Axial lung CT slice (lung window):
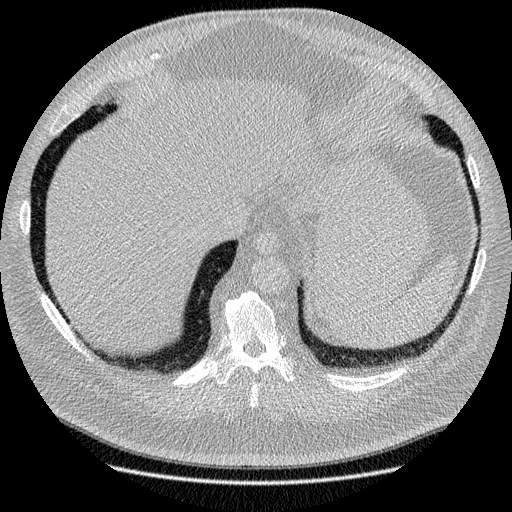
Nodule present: no